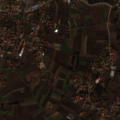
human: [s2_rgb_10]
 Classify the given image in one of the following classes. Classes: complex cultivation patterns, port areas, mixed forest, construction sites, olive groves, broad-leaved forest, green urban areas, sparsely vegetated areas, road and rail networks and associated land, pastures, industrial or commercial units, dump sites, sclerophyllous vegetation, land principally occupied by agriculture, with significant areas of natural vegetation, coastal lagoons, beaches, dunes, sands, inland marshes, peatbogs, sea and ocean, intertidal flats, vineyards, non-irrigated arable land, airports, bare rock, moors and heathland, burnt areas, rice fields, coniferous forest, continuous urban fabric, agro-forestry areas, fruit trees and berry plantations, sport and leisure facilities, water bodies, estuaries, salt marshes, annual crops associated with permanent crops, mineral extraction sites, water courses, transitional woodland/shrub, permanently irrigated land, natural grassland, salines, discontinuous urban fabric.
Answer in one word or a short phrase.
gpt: discontinuous urban fabric, non-irrigated arable land, complex cultivation patterns, land principally occupied by agriculture, with significant areas of natural vegetation